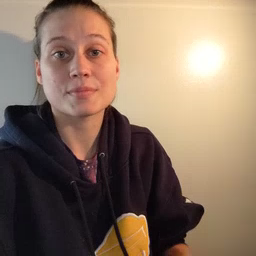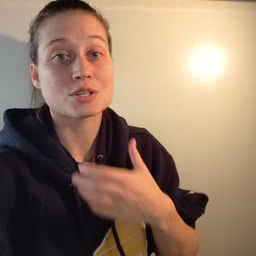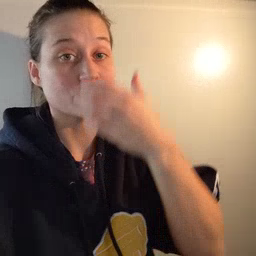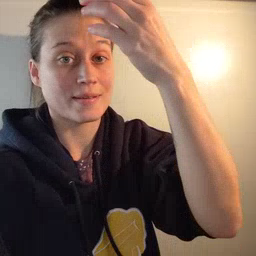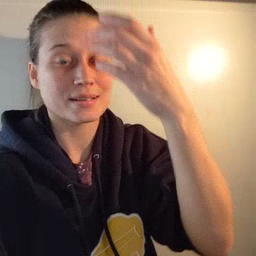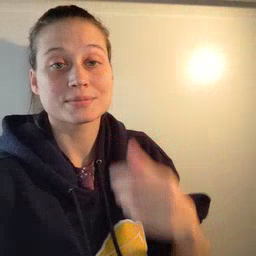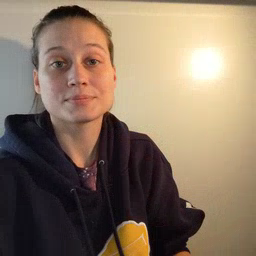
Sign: giraffe